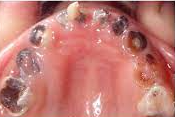
Condition: Caries